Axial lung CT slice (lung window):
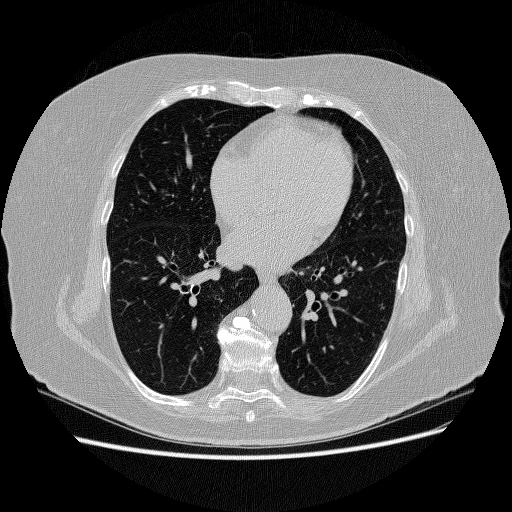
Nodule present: no